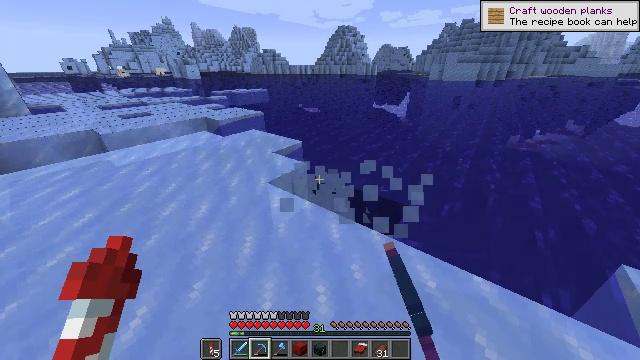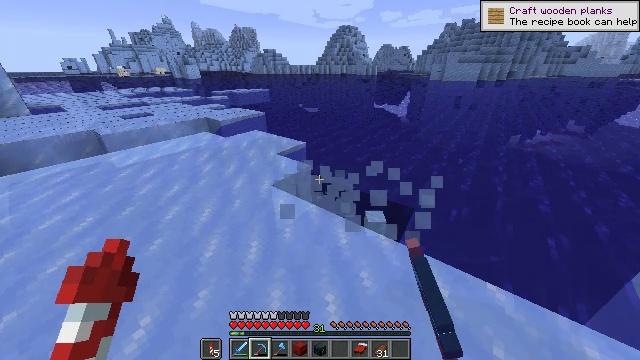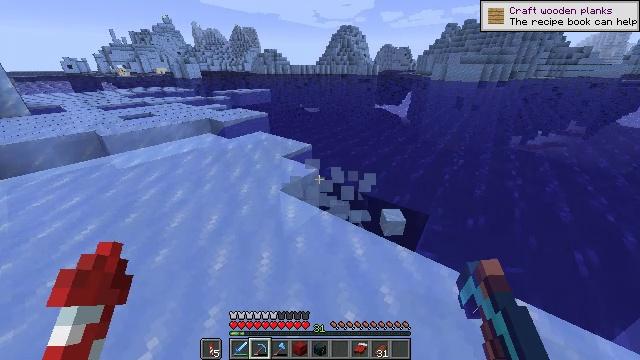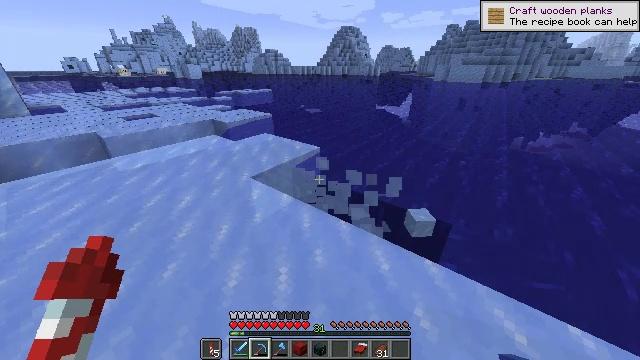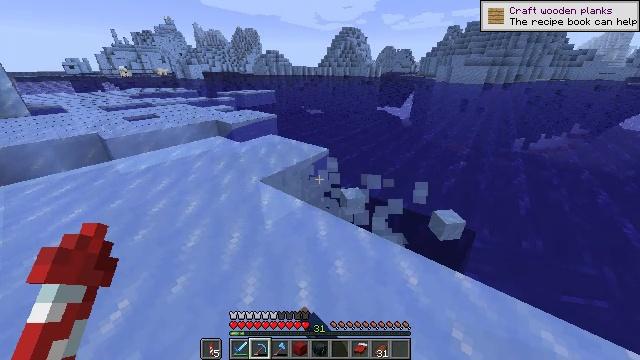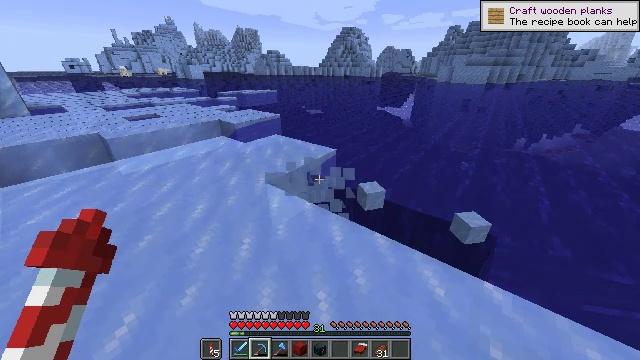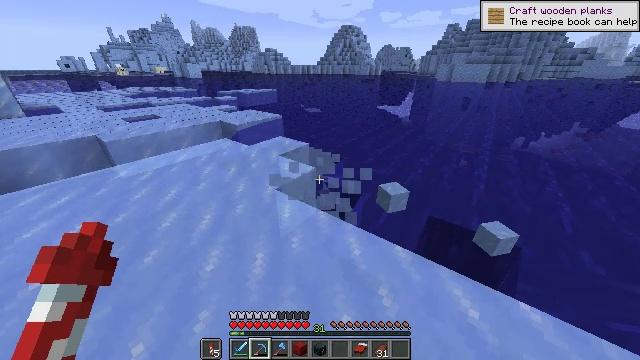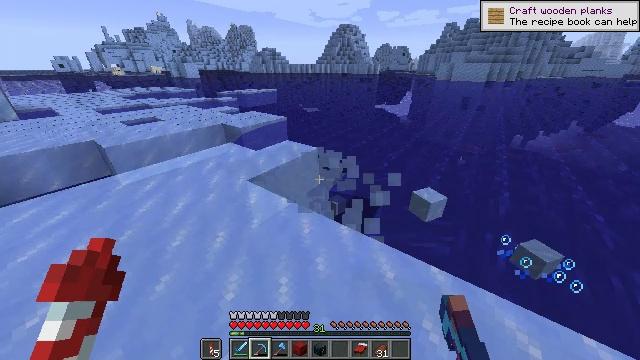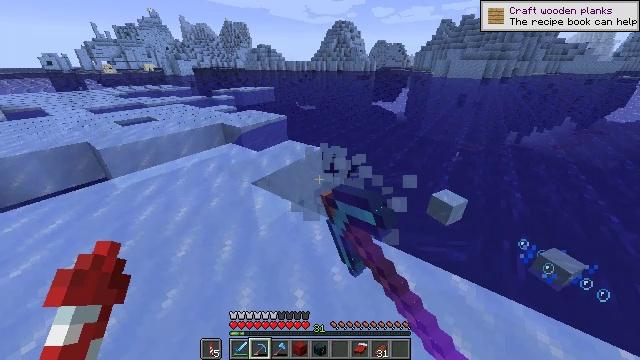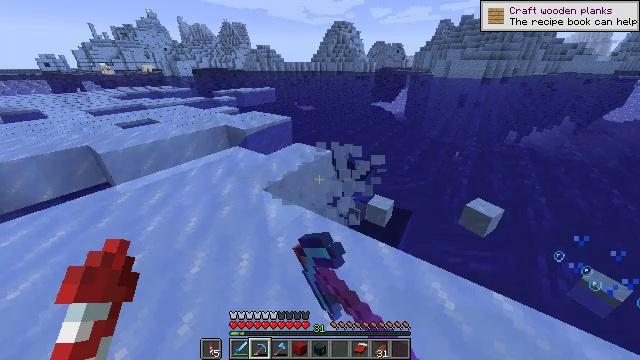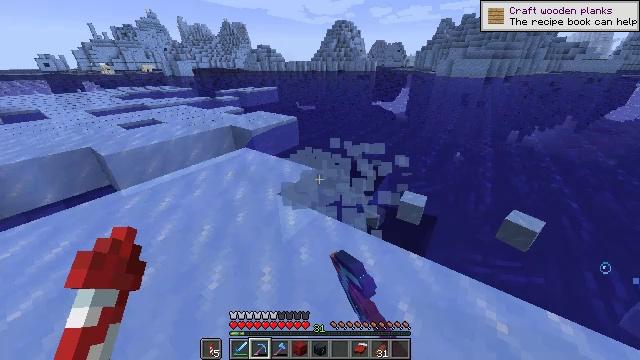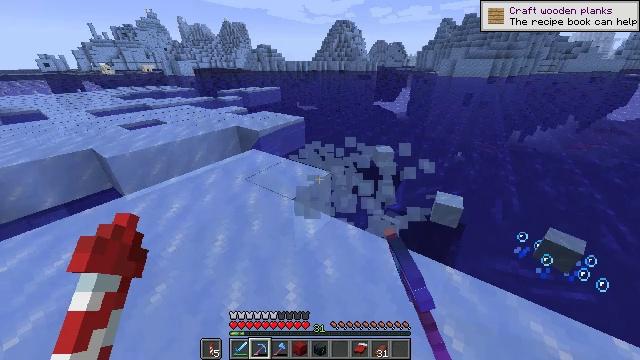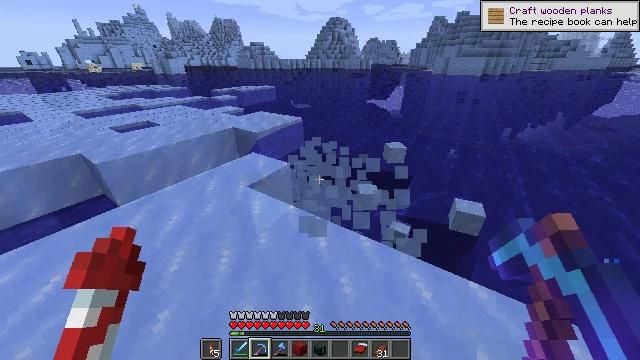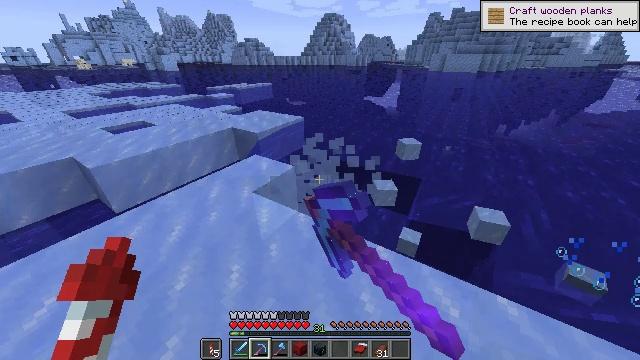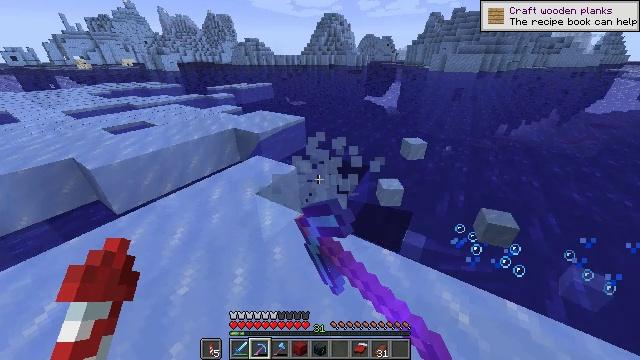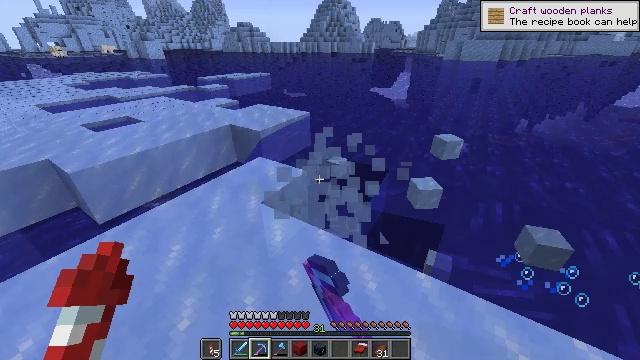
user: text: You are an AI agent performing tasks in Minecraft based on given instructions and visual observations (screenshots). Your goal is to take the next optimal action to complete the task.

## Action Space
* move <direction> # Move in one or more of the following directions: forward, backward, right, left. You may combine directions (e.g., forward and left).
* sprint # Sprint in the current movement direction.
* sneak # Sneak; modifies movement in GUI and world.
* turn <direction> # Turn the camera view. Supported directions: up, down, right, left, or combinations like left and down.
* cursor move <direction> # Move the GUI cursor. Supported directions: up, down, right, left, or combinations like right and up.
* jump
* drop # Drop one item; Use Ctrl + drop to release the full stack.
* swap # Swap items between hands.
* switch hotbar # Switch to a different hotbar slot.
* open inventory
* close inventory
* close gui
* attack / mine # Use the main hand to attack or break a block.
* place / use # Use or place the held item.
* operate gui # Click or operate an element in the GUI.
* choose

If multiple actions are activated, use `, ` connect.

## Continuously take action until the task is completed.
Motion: motion action
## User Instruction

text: Mine ice to use in an ice pathway.
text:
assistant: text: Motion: move forward and move left, sprint, attack / mine
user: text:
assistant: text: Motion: move forward and move left, sprint, attack / mine
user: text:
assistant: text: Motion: move forward and move left, sprint, attack / mine
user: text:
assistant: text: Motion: move forward and move left, sprint, attack / mine
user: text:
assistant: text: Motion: move forward and move left, sprint, attack / mine
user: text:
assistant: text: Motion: move forward and move left, sprint, attack / mine
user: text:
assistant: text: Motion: move forward and move left, sprint, attack / mine
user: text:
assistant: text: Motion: move forward and move left, sprint, turn right, attack / mine
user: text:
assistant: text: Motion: move forward and move left, sprint, attack / mine
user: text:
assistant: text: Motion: move forward and move left, sprint, attack / mine
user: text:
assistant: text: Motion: move forward and move left, sprint, attack / mine
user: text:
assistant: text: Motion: move forward and move left, sprint, turn right, attack / mine
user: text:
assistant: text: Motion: move left, turn right, attack / mine
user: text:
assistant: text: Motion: attack / mine
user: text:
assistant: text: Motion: move back, attack / mine
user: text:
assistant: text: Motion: move back, turn left and down, attack / mine
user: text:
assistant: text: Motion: move back, turn left, attack / mine
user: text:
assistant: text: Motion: move back, turn left, attack / mine
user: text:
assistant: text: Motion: move back, turn left and down, attack / mine
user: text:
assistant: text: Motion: move back, turn left and down, attack / mine
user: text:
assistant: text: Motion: move back and move left, turn left and down, attack / mine
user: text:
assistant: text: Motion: move back and move left, turn left, attack / mine
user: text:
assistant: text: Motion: move back and move left, turn left, attack / mine
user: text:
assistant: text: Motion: move back and move left, turn left, attack / mine
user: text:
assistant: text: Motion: move back and move left, attack / mine
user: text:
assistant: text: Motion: move back and move left, turn left, attack / mine
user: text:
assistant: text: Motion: move back and move left, turn left, attack / mine
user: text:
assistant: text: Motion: move back and move left, turn left and up, attack / mine
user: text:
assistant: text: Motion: move back and move left, turn left, attack / mine
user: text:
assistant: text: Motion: move back and move left, attack / mine